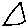
Label: triangle